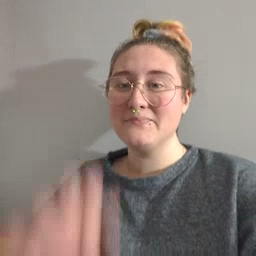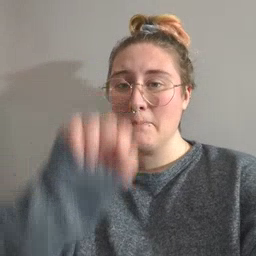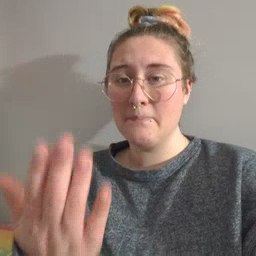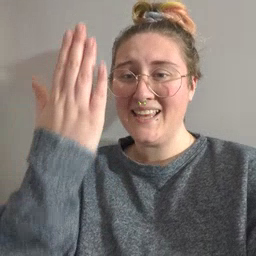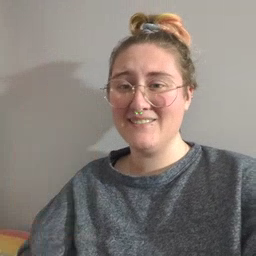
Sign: mitten